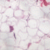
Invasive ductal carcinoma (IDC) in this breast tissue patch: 0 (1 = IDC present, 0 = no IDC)